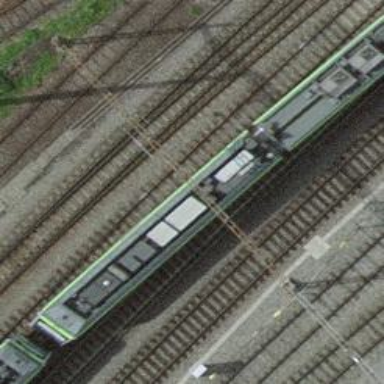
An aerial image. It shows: Single railway track with electrification through contact line.